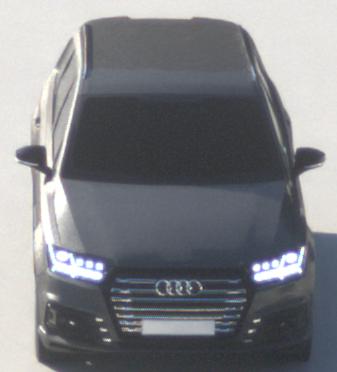
Make: Audi
Model: SQ7
Detailed model: -
Model produced from: 2016
Model produced until: 2018
Doors: 5
Color: gray
Road condition: dry road
Daytime: sunrise or sunset
Contrast: medium contrast